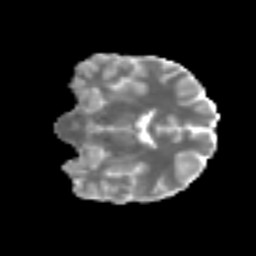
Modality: MD
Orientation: coronal
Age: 38
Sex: male
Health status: ill
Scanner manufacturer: siemens
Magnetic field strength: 3 T
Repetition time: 8.7 s
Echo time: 0.11 s